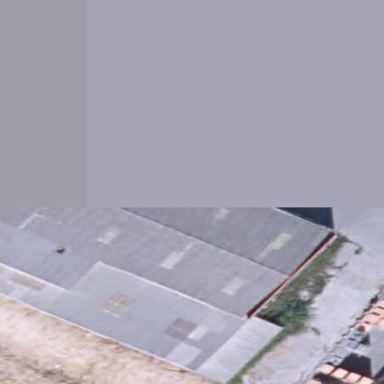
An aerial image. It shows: Industrial building.